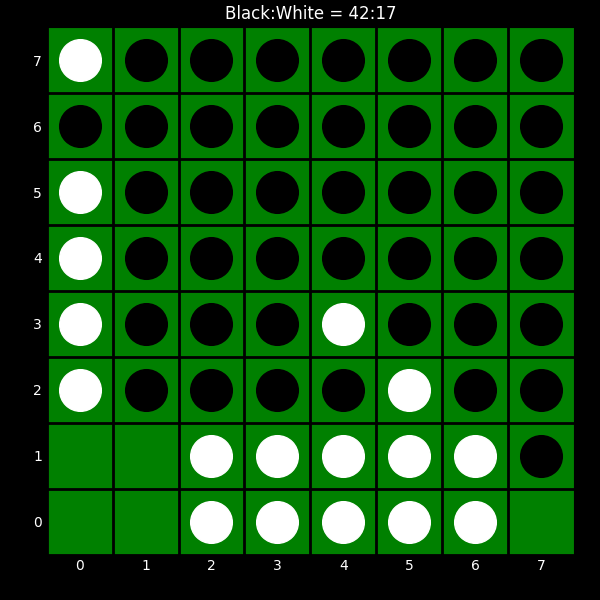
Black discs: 42
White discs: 17